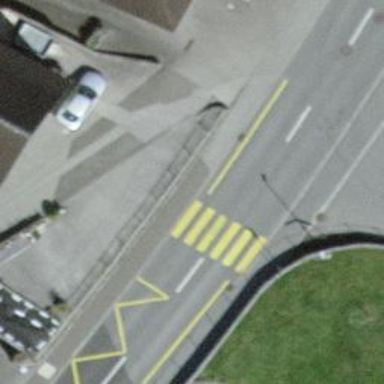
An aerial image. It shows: Marked zebra crossing on the road.